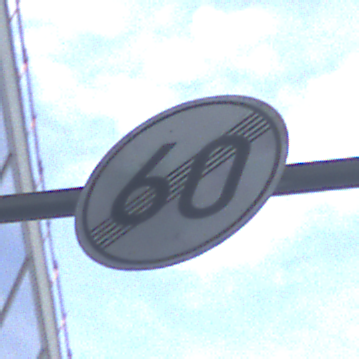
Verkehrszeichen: EndeGeschwindigkeit60
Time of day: SunriseSunset
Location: Outdoor (Urban)
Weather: PartlyCloudy
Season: NotSpecified
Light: Natural